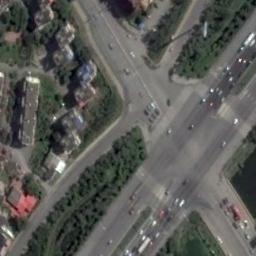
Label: intersection